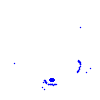
Particle: electron